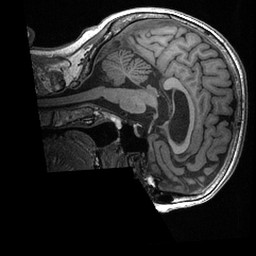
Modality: T1w
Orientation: sagittal
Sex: female
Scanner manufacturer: ge
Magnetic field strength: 3 T
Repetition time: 0.0064 s
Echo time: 0.00281 s